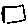
Label: square